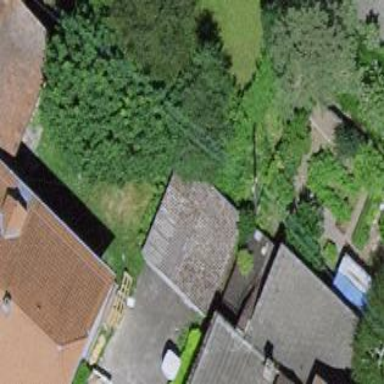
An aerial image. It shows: Garage.